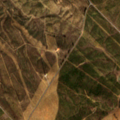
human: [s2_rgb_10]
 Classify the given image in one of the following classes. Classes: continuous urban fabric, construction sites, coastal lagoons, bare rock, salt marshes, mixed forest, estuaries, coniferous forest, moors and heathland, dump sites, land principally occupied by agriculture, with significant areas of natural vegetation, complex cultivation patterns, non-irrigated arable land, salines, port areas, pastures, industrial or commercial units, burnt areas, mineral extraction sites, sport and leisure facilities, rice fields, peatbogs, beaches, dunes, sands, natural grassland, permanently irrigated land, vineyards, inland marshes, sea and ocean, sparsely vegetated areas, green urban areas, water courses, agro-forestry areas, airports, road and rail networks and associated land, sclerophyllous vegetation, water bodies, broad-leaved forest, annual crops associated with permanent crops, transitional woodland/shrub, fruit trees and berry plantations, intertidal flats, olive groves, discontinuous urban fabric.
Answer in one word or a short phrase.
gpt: non-irrigated arable land, land principally occupied by agriculture, with significant areas of natural vegetation, transitional woodland/shrub